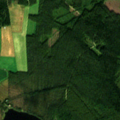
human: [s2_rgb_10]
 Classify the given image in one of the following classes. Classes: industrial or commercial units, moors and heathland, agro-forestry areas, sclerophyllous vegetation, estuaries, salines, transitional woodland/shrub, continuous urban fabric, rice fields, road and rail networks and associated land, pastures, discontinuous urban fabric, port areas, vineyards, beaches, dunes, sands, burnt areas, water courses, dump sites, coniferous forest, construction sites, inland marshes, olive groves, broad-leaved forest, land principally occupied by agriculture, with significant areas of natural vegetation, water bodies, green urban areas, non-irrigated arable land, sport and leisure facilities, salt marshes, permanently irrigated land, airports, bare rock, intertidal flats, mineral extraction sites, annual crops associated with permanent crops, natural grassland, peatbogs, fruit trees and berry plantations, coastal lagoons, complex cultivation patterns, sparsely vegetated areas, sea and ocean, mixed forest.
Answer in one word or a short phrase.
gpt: non-irrigated arable land, broad-leaved forest, coniferous forest, mixed forest, water bodies